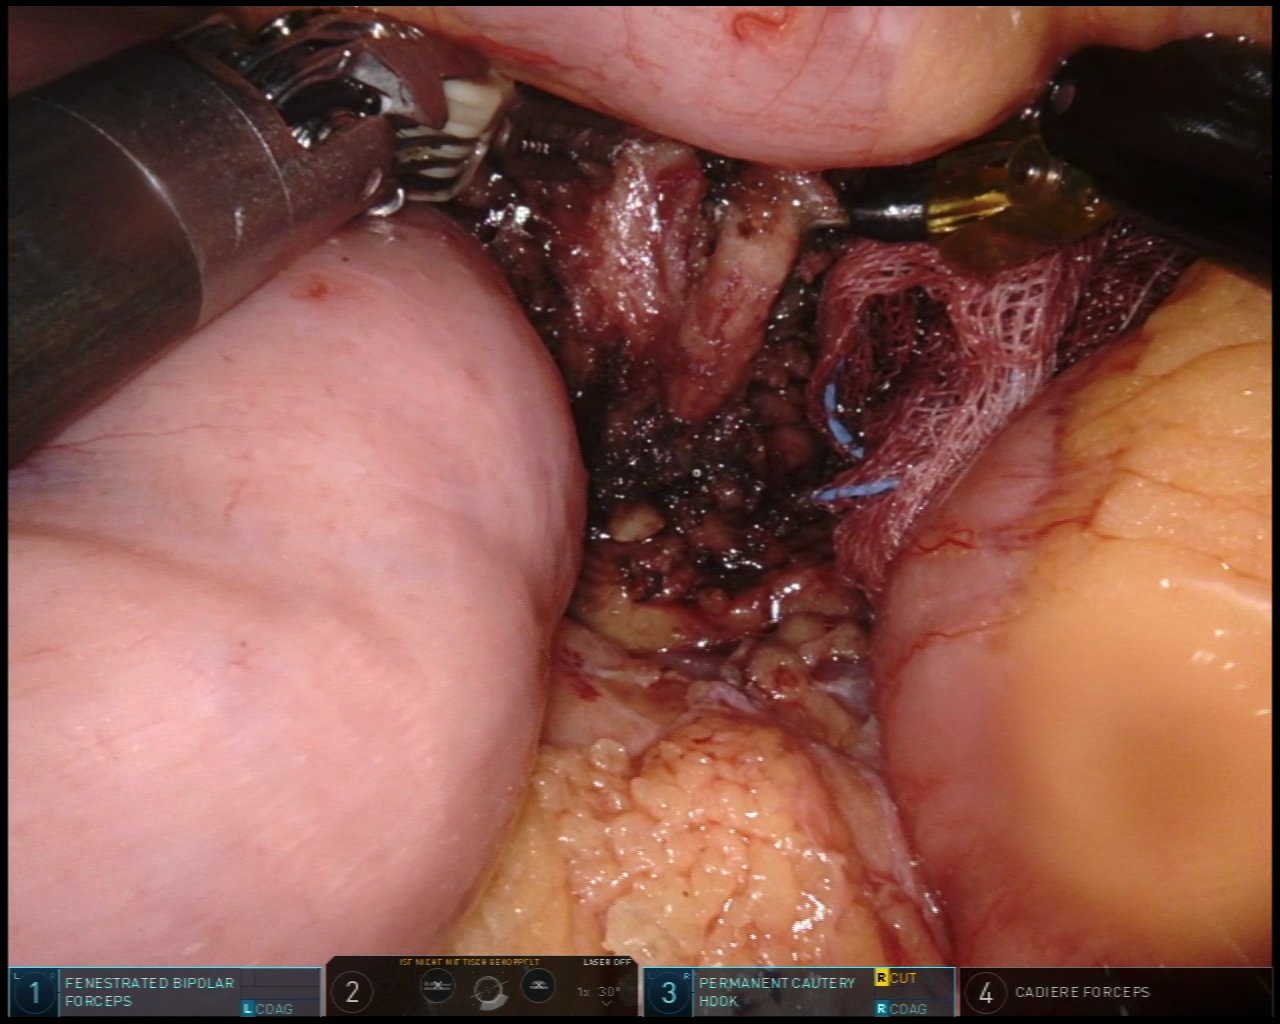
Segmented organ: inferior_mesenteric_artery
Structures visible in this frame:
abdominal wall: no
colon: yes
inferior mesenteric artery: yes
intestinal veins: no
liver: no
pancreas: no
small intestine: yes
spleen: no
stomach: no
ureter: no
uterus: no
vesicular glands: no